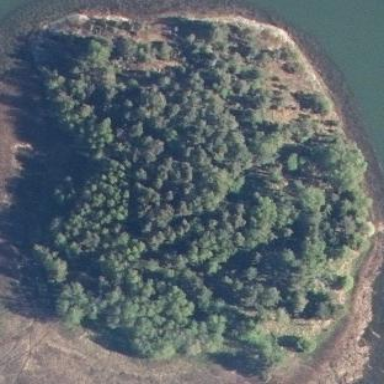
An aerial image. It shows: Island.